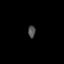
Tissue: prostate
Cell type: T cells
Senescence score: 0.357
Nuclear area (px): 86
Mean DAPI intensity: 80.012